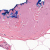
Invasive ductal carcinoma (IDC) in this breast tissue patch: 0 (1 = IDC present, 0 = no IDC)